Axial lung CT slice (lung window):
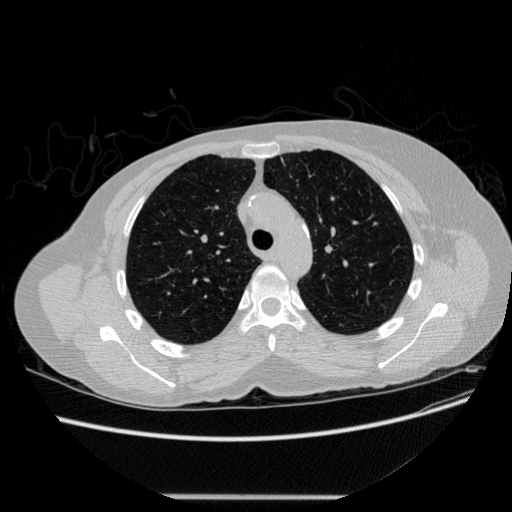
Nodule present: no